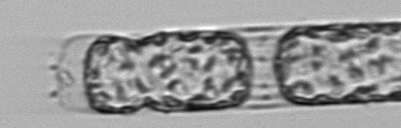
Label: Stephanopyxis